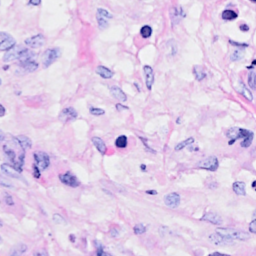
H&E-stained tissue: Breast